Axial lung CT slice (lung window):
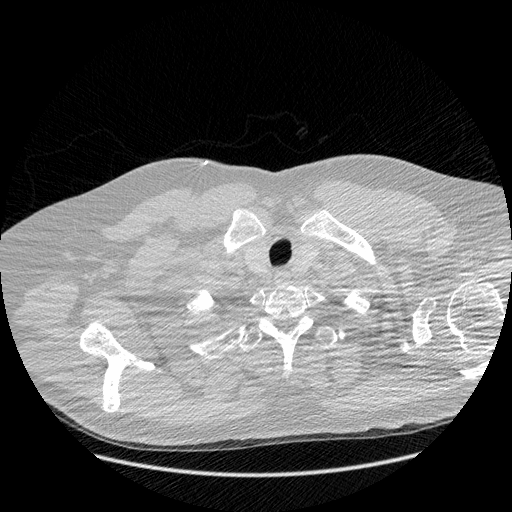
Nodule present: no